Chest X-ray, PA view. Patient: 15 years old, sex F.
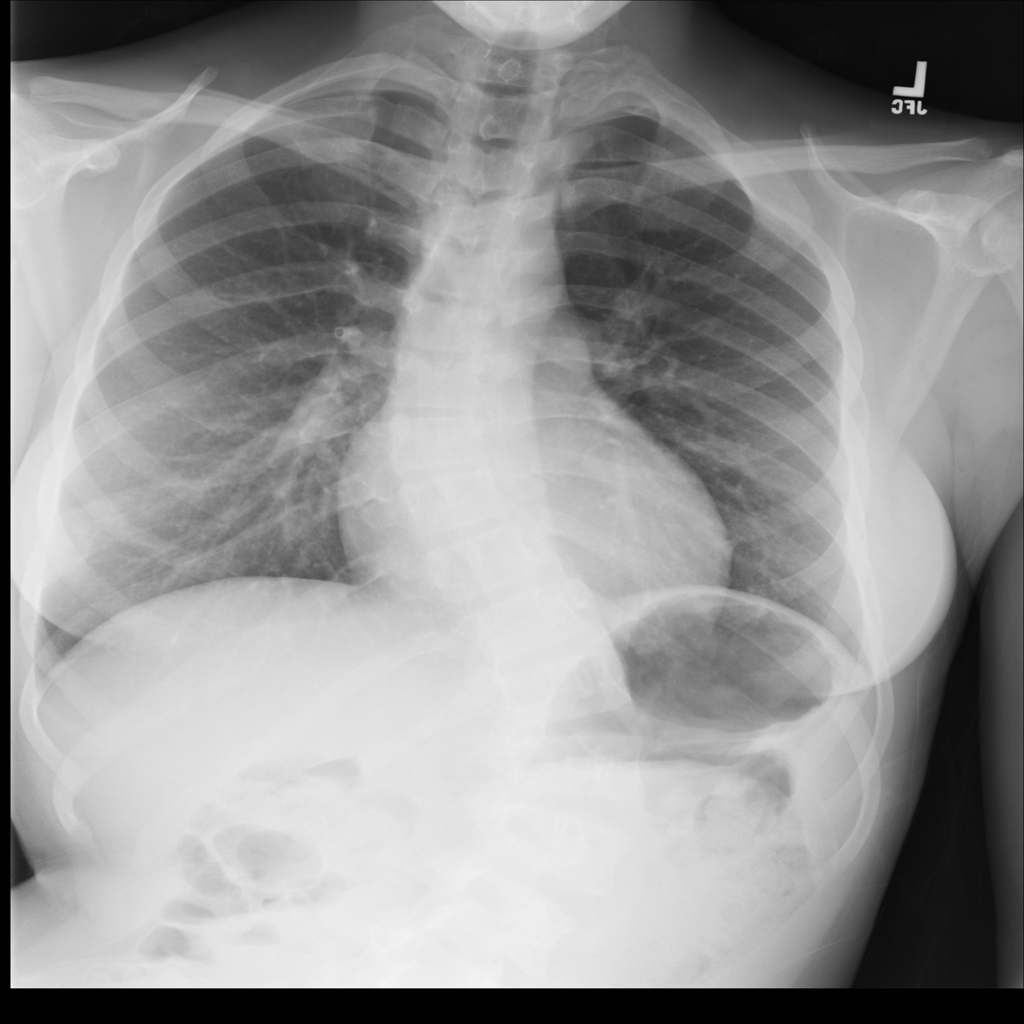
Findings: No Finding